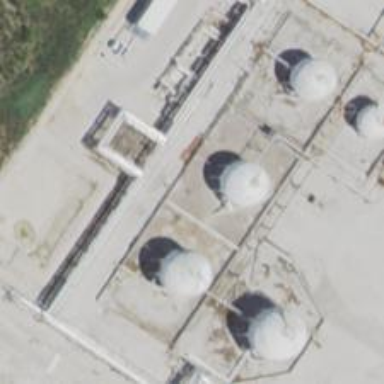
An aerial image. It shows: Storage tank with man-made structure.